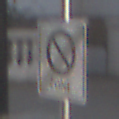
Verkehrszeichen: EndeEingeschraenktesHalteverbotZone
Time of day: MorningAfternoon
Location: Outdoor (Urban)
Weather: PartlyCloudy
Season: NotSpecified
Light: Natural